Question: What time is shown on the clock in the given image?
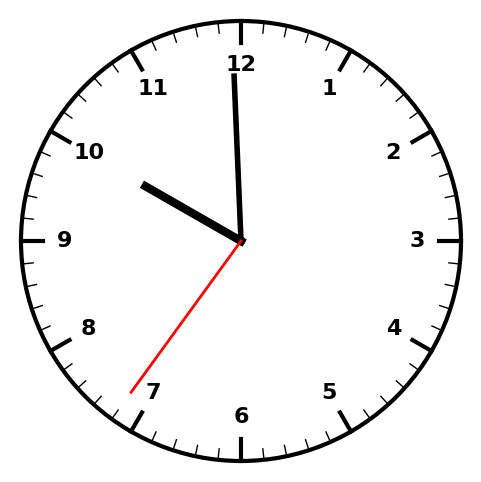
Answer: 09:59:36